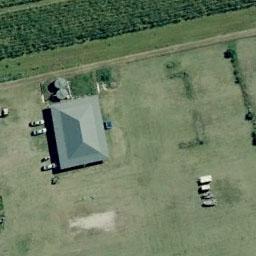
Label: sparse_residential